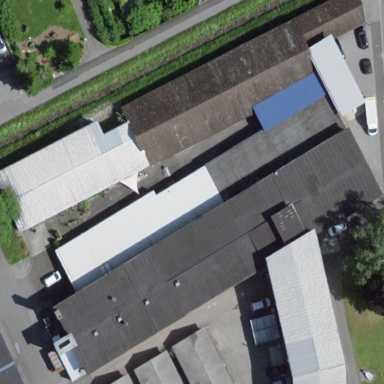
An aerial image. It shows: Warehouse building.